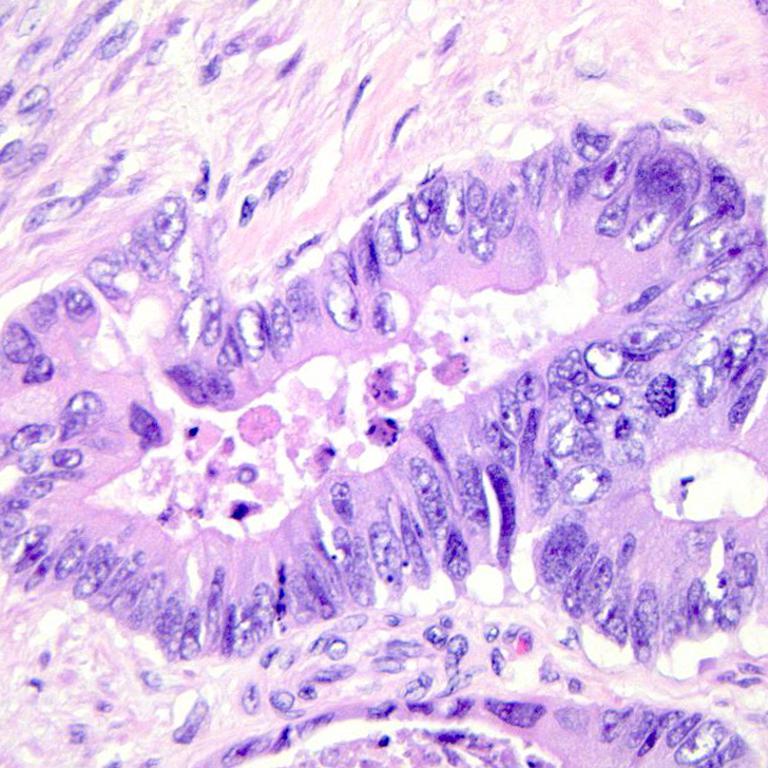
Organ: colon
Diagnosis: adenocarcinomas